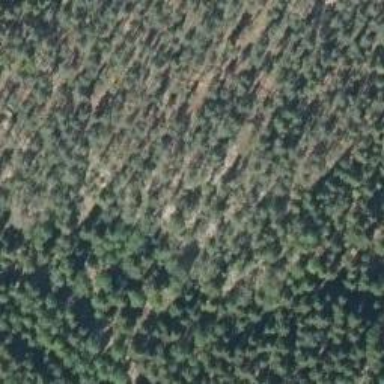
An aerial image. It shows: Natural cliff.